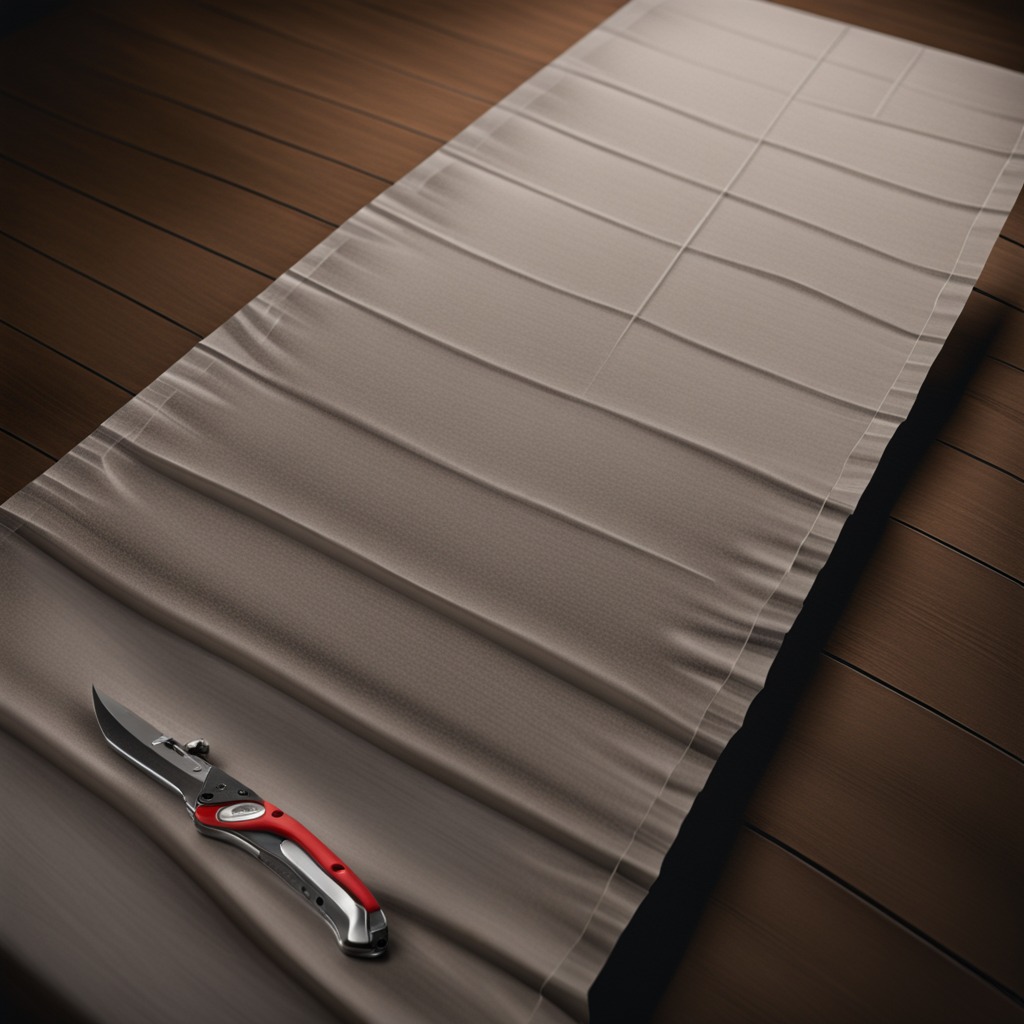
A utility knife lies on the wooden table.